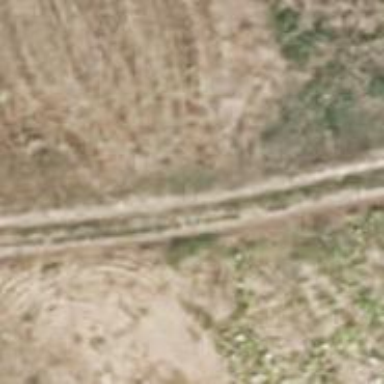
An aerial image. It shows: Path on the ground.